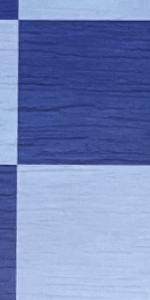
Label: Empty